Field crop: maize
Growth stage: 2
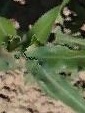
Species: maize